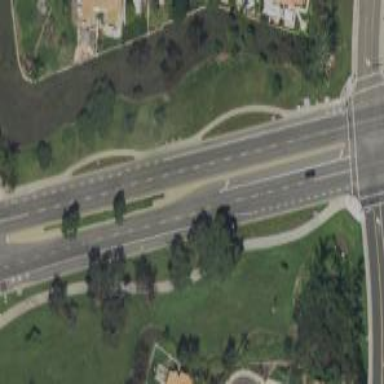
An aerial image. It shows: Tertiary road with asphalt surface and separate sidewalk.